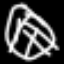
Label: leaf